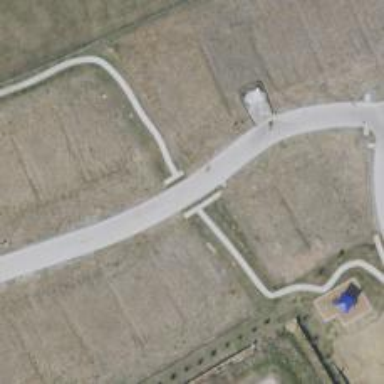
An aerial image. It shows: Residential road.